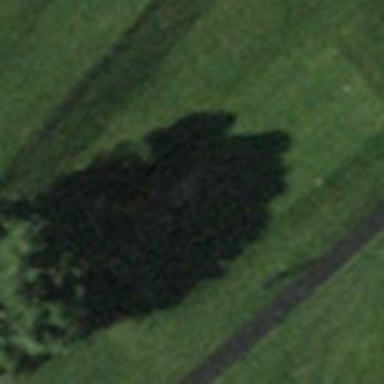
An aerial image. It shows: Golf tee.